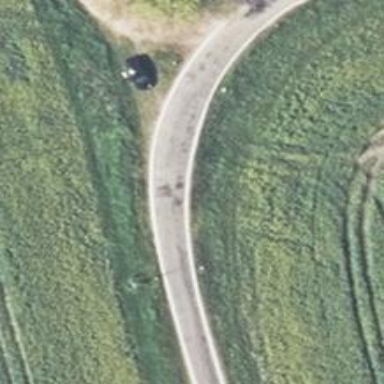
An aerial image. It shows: Tertiary road with asphalt surface.